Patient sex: F
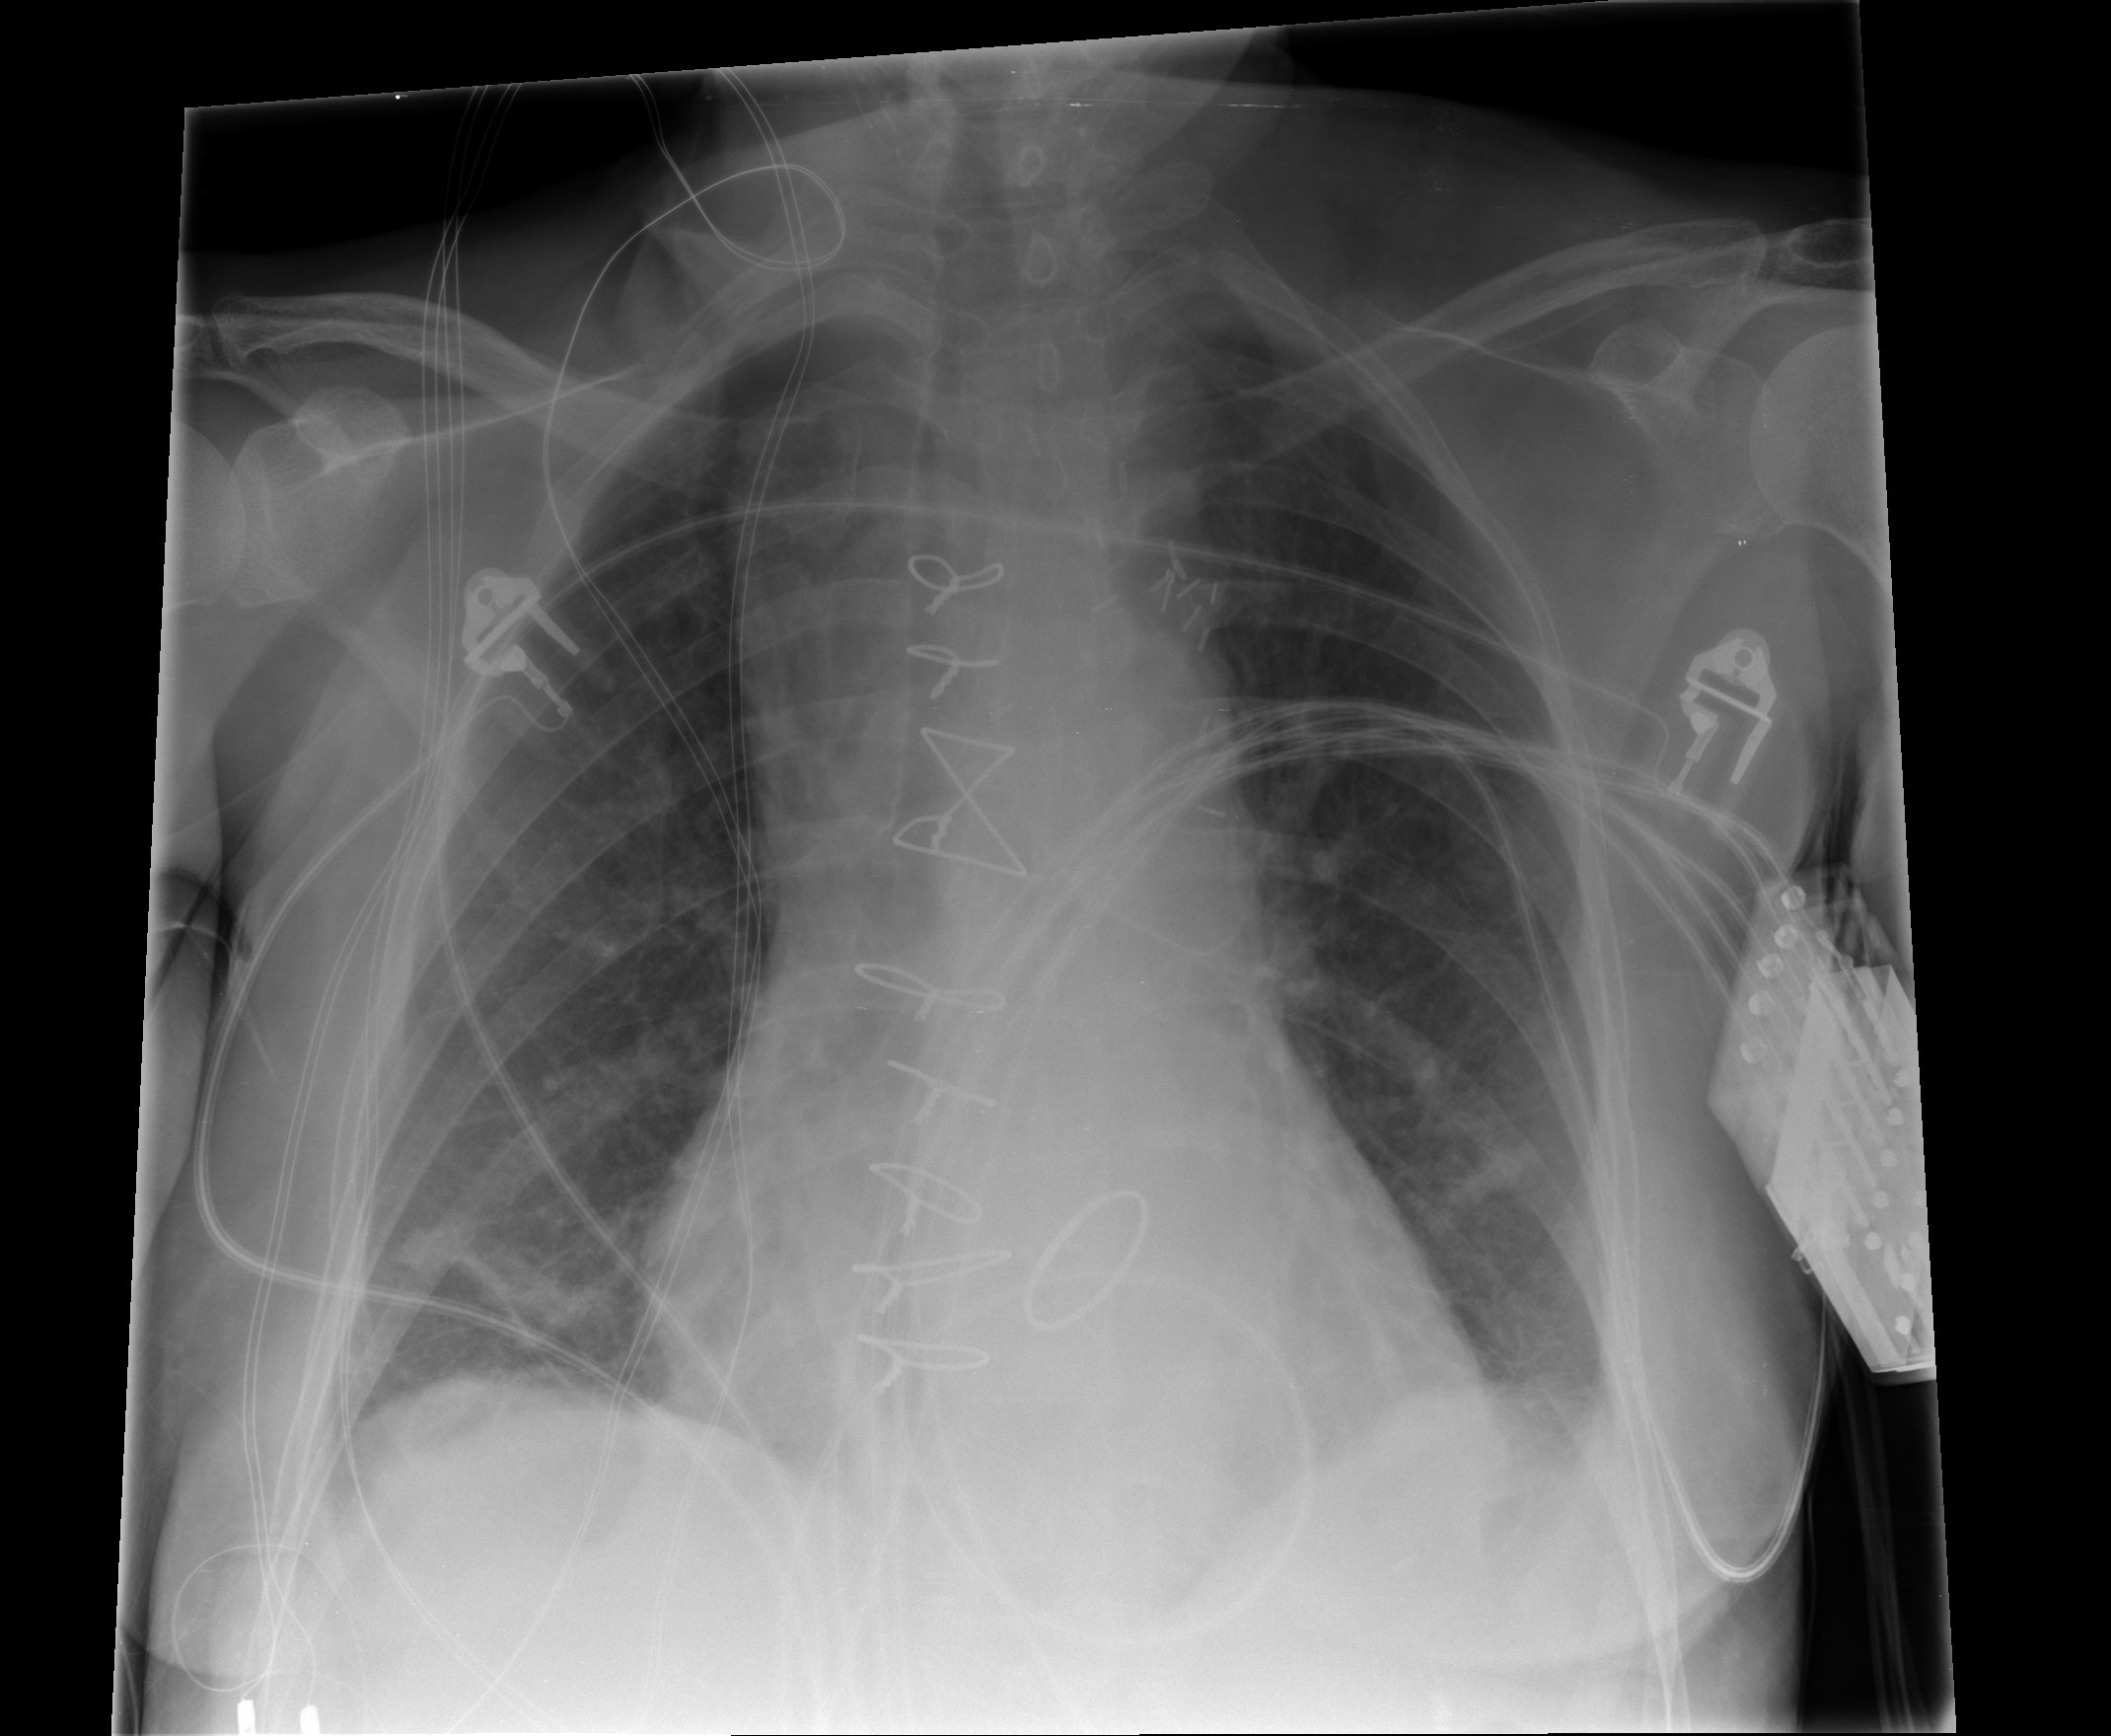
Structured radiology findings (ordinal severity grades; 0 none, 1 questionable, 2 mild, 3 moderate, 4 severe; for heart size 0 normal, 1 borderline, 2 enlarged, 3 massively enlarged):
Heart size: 2
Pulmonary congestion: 0
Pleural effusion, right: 1
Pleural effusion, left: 1
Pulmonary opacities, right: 0
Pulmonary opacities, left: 0
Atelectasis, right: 2
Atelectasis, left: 2